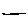
Label: line